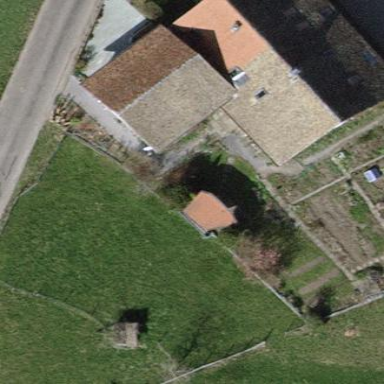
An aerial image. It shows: Farm building.